Question: The black part of the texture on the top is transparent but renders as black in opengl es .
Im rendering without any blending, dont know is that what I need
How could I solve this issue? Thanks
Here is my shader:
'''
precision mediump float;
varying vec2 v_texCoord;
uniform sampler2D s_texture;
uniform lowp float distance;
uniform lowp float slope;
void main()
{
highp vec4 color = vec4(1.0);
highp float d = v_texCoord.y * slope + distance;
highp vec4 c = texture2D(s_texture, v_texCoord);
c = (c - d * color) / (1.0 -d);
//vec4 textureColor = texture2D( s_texture, v_texCoord );
//gl_FragColor = textureColor;
gl_FragColor = c;
}
'''

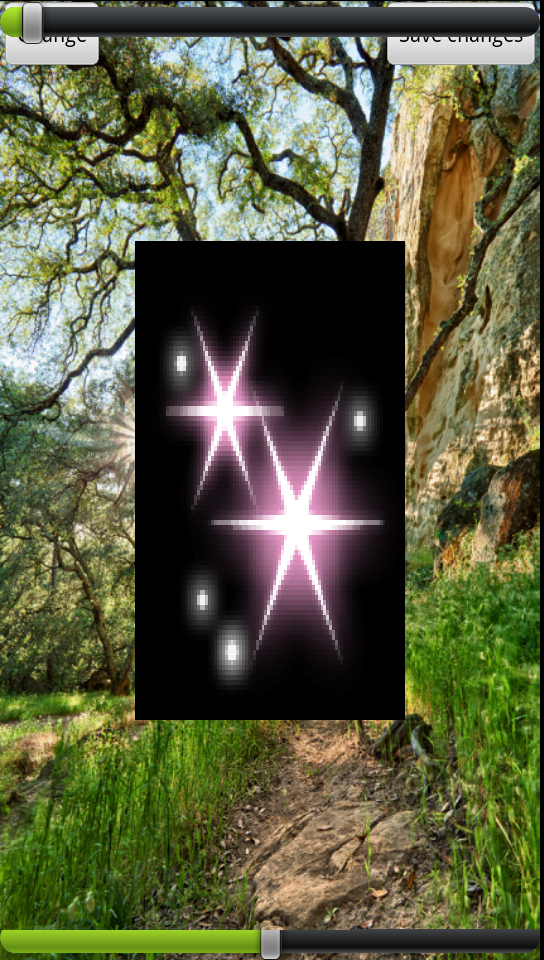
Answer: > Im rendering without any blending, dont know is taht is waht I need
Yes, if you want something to be transparent, you need either <URL> or to discard fragments based on the alpha value.